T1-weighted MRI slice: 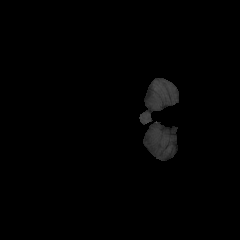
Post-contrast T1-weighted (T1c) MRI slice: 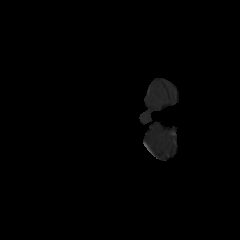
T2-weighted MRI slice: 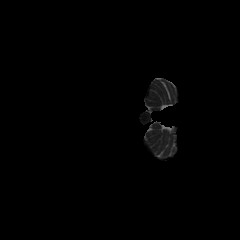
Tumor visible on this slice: no